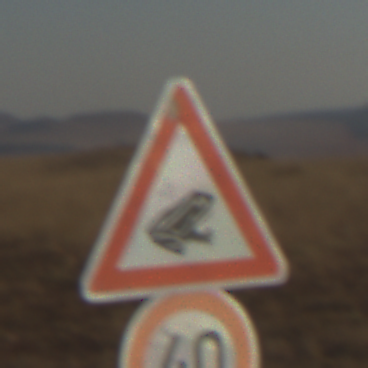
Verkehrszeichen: AmphibienwanderungLinks
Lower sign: Geschwindigkeit40
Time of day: MorningAfternoon
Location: Outdoor (Nature)
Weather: Clear
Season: NotSpecified
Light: Natural